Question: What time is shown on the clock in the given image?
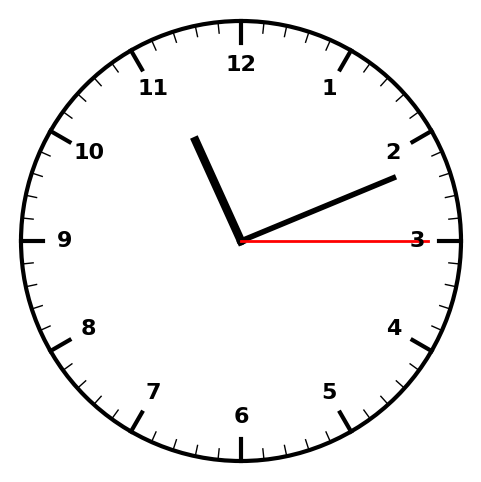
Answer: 11:11:15